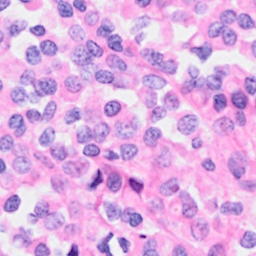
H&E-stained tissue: Breast